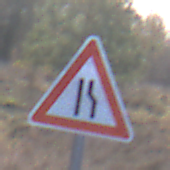
Verkehrszeichen: EinseitigVerengteFahrbahnRechts
Umgebung: Outdoor, Nature
Tageszeit: MorningAfternoon
Wetter: PartlyCloudy
Licht: Natural
Jahreszeit: NotSpecified
Kontrast: HighContrast